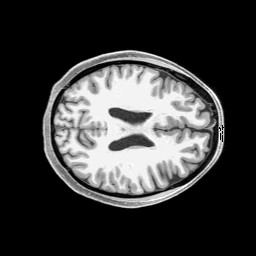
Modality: T1w
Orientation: axial